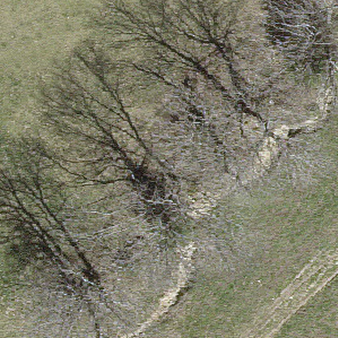
Label: other